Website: macys
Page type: customer-info-address
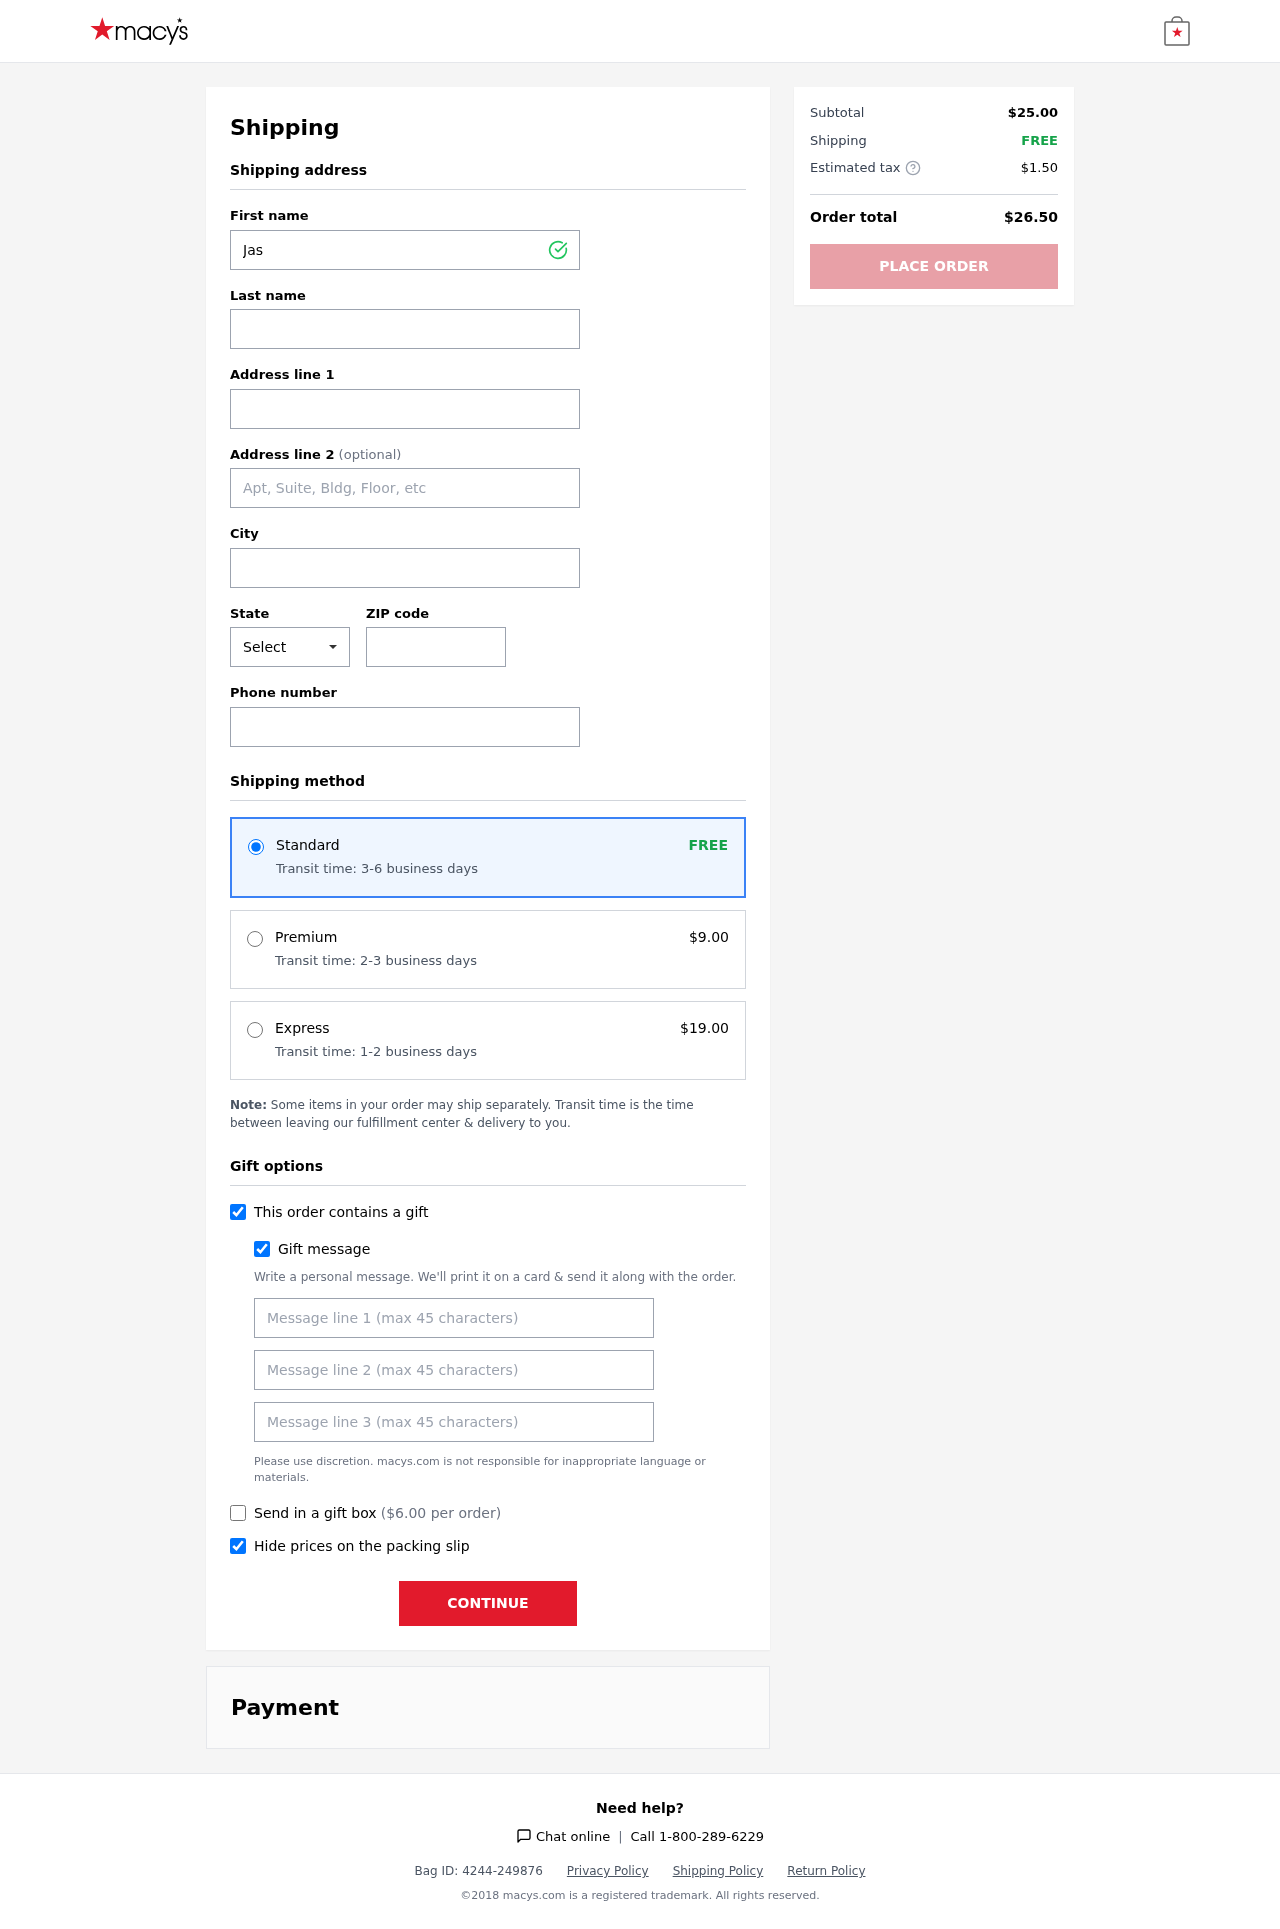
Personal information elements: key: PII_CITY
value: Alyssaside
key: PII_FIRSTNAME
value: Jason
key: PII_GIFT_MESSAGE
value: Hey Sherry, I know how much you love staying refreshed and fabulous, so I thought these lavender-scented wipes would be perfect for you! Just a little something to brighten your days. Enjoy!  Jason
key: PII_LASTNAME
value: Mills
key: PII_PHONE
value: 6416624014
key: PII_POSTCODE
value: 52348
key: PII_STATE_ABBR
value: AR
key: PII_STREET
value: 421 Jason Mill Apt. 381
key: PII_STREET2
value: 5865 White Mission
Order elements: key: ORDER_SHIPPING_STANDARD
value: FREE
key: ORDER_SHIPPING_STANDARD_TIME
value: Transit time: 3-6 business days
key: ORDER_SHIPPING_PREMIUM
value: $9.00
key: ORDER_SHIPPING_PREMIUM_TIME
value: Transit time: 2-3 business days
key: ORDER_SHIPPING_EXPRESS
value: $19.00
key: ORDER_SHIPPING_EXPRESS_TIME
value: Transit time: 1-2 business days
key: ORDER_GIFT_BOX_FEE
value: $6.00
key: ORDER_SUBTOTAL
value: $25.00
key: ORDER_SHIPPING_COST
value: FREE
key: ORDER_TAX
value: $1.50
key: ORDER_TOTAL
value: $26.50